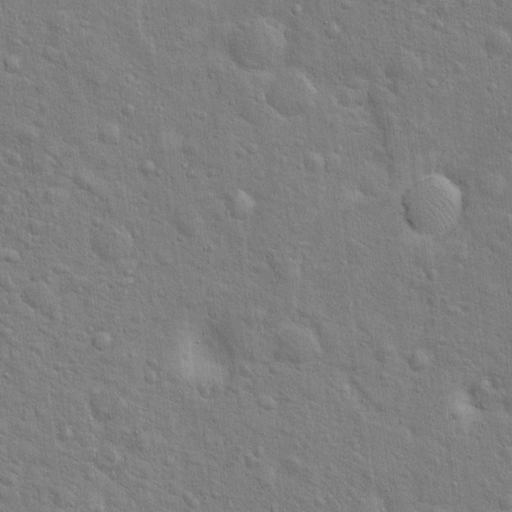
Classes present: Background